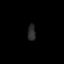
Tissue: lung
Cell type: Epithelial cells
Senescence score: 0.2314
Nuclear area (px): 124
Mean DAPI intensity: 41.718